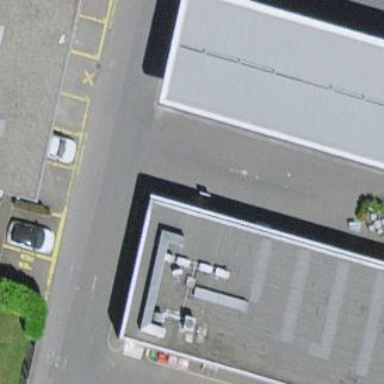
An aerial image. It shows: Retail building.